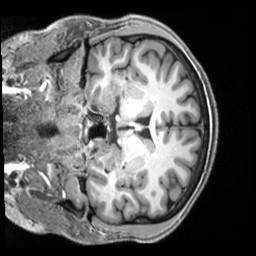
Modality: T1w
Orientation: coronal
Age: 34
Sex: male
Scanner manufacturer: siemens
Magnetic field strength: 3 T
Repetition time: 2.3 s
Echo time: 0.00229 s